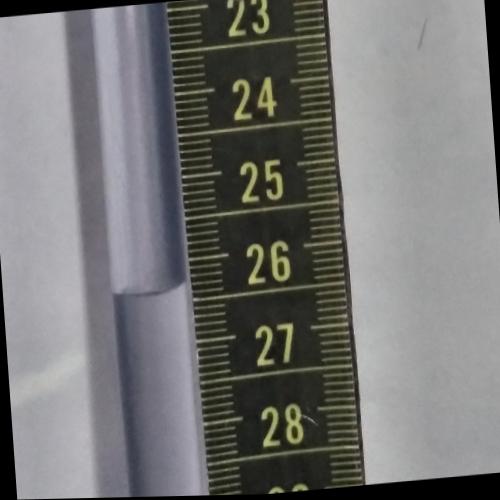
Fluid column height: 26.3 cm